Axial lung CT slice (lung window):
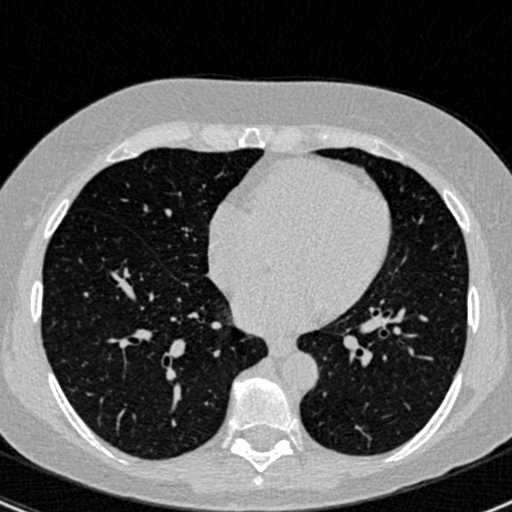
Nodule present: no